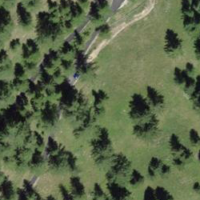
EUNIS habitat code: 44
Species observed at this site:
Melanargia galathea